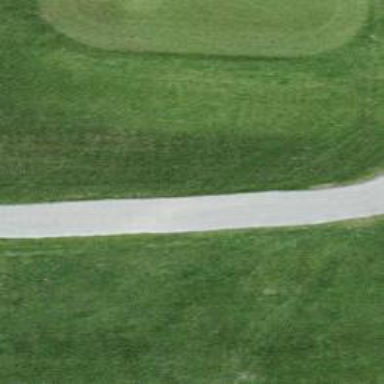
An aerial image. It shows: Path for golf carts.